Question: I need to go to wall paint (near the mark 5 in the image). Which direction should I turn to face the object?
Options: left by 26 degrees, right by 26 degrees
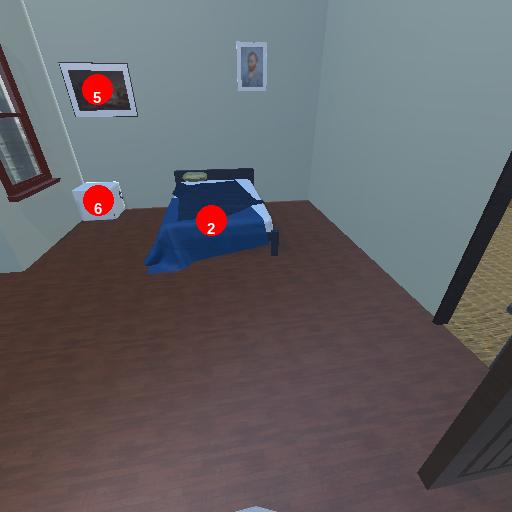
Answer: left by 26 degrees